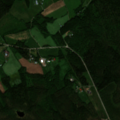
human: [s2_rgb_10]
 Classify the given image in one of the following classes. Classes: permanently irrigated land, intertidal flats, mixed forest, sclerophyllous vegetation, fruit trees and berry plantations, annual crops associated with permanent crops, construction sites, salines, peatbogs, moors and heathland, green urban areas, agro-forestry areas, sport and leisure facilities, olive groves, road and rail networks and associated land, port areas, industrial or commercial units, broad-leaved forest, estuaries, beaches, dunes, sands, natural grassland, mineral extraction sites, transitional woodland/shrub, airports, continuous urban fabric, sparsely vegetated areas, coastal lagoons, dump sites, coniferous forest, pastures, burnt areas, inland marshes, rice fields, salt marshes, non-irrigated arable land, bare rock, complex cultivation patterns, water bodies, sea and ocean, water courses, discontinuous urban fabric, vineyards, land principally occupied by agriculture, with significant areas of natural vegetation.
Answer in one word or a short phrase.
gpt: land principally occupied by agriculture, with significant areas of natural vegetation, coniferous forest, mixed forest